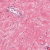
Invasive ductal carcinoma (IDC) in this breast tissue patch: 0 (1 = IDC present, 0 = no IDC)